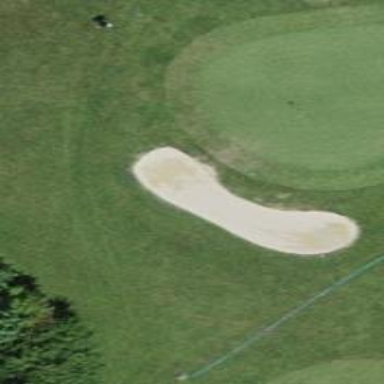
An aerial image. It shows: Golf bunker filled with natural sand.